Question: I want to open the List view from the bottom of screen to almost little high of middle of screen. I have no idea how to do it. I have just idea about it that it could only be done by fragment and I do not know how to use it in my current activity and xml What I want is shown in following picture :

I hope my question is quite clear. I know How to implement the list view but I do not know ho to implement it in this way I wanted (I mean to appear and disappear with out disturbing other views). this list should overlay other views.
> including my Xml File so that if you can see what I have done in design
'''
<?xml version="1.0" encoding="utf-8"?>
<RelativeLayout xmlns:android="http://schemas.android.com/apk/res/android"
android:layout_width="fill_parent"
android:layout_height="fill_parent"
>
<FrameLayout xmlns:android="http://schemas.android.com/apk/res/android"
android:layout_width="fill_parent"
android:layout_height="fill_parent"
>
<ImageView
android:layout_width="match_parent"
android:layout_height="match_parent"
android:contentDescription="content_desc_overlay"
android:src="@drawable/ic_launcher"
android:id="@+id/img_view"
/>
<ImageView
android:layout_width="fill_parent"
android:layout_height="fill_parent"
android:id="@+id/iv_overlay"
android:src="@drawable/doom"
android:scaleType="matrix"
/>
</FrameLayout>
<Button
android:layout_width="wrap_content"
android:layout_height="wrap_content"
android:text="Open List"
android:id="@+id/btn_screenshot"
android:layout_gravity="right|top"
/>
</RelativeLayout>
'''
Any suggestion ? Source code would be appreciated. Thanks
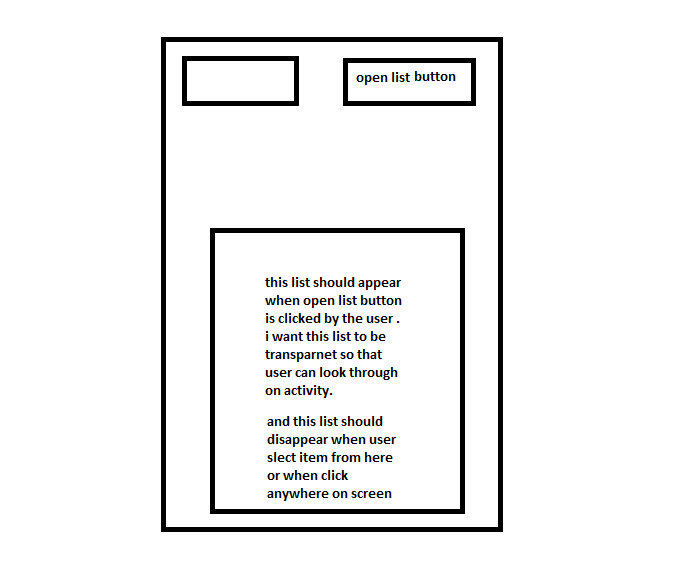
Answer: put your list view in a separate blank activity and in the manifest put the theme of activity as dialog
'''
<activity
android:name=".ui.activities.EditSignatureActivity"
android:label="@string/title_activity_edit_signature"
android:theme="@android:style/Theme.Holo.Light.Dialog" >
</activity>
'''
and on click of open list button start new intent:
'''
public void openListButton_OnClick(View v) {
Intent intent = new Intent(HomeActivity.this, List.class);
startActivity(intent);
}
'''
don't forget to resize your new listView activity as much as you want its dimensions and add margins to fit the position you need